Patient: sex F, age 56
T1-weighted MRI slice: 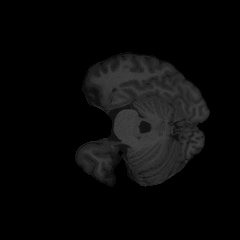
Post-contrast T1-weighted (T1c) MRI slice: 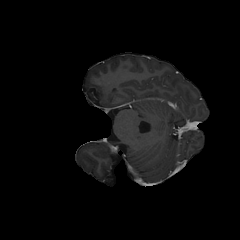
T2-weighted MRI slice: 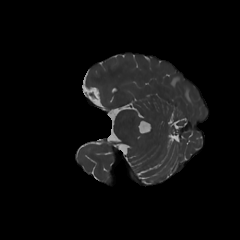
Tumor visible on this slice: yes
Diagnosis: Glioblastoma, IDH-wildtype
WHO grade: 4